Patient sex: M
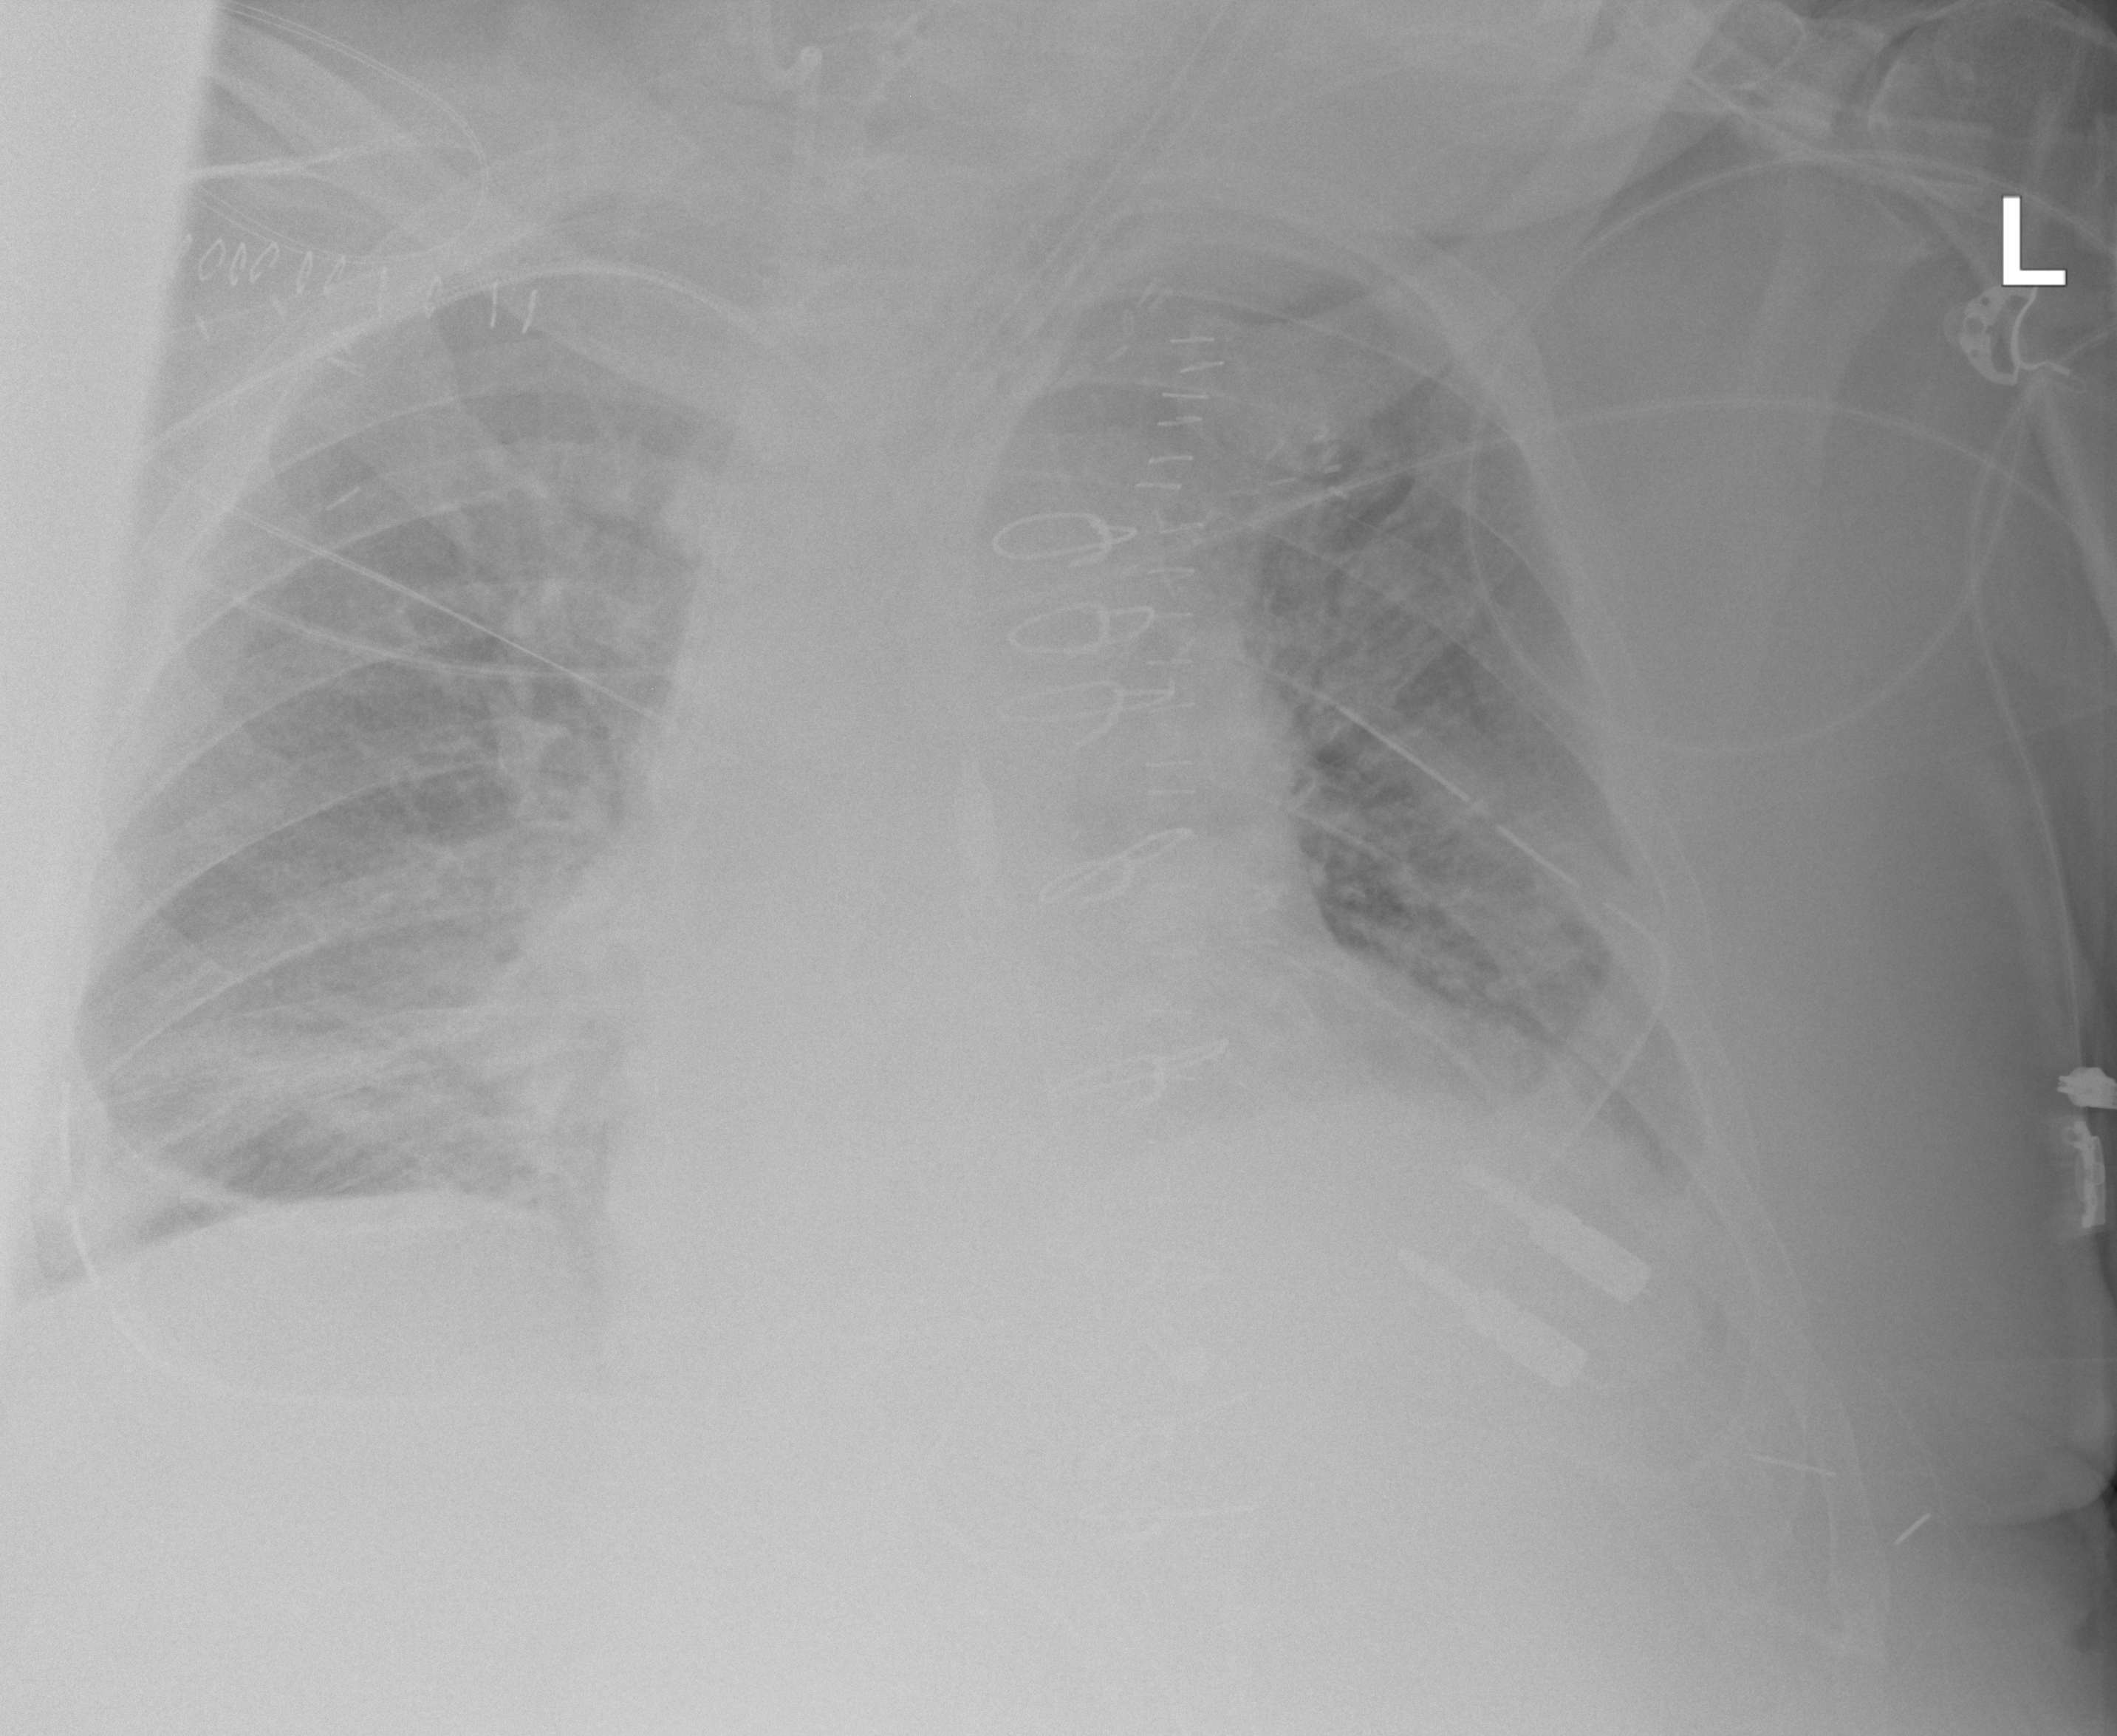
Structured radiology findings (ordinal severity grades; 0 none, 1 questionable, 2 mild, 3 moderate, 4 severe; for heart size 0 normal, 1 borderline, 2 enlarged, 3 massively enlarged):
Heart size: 2
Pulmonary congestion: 2
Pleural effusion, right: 2
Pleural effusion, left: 2
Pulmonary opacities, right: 3
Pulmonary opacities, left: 0
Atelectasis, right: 2
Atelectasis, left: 2